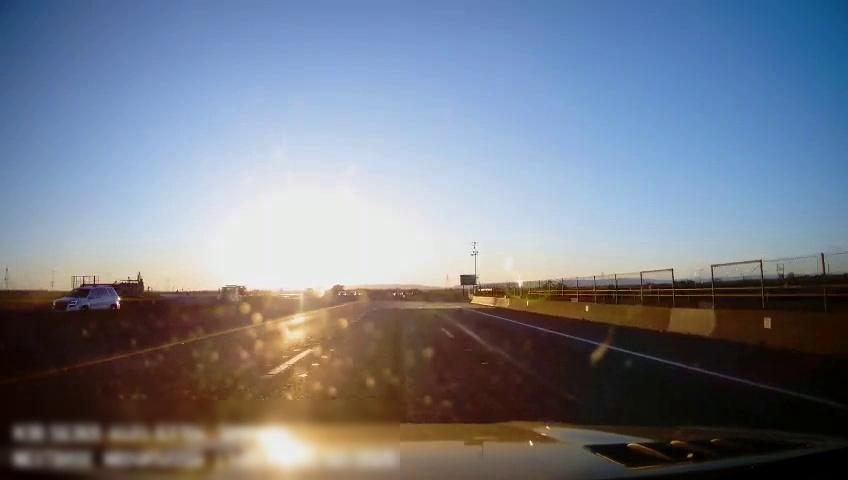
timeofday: Day
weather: Sunny
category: Drivable Space
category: Vehicles | SUV
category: Lanes | Alternate Lane
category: Lanes | Current Lane
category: Lanes | Current Lane
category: Lanes | Alternate Lane
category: Traffic | Signs